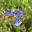
Label: 7